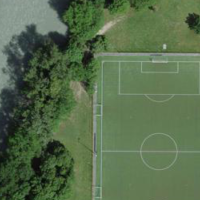
EUNIS habitat code: 53
Species observed at this site:
Lithospermum officinale
Buteo buteo
Euphorbia cyparissias